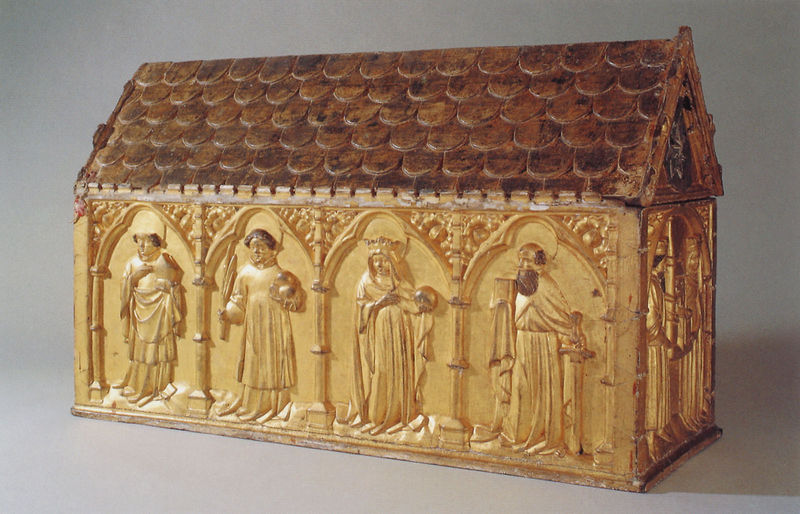
Titel: Reliquienschrein der hl. Corona
Standort: Quedlinburg (EU - D - Sachsen-Anhalt)
Schlagwörter: frauen, menschen, frau, holz, kleid, männer, dach, haus, rot, ornament, bart, stein, kirche, figur, gold, gotik, krone, skulptur, relief, modell, bogen, giebel, ziegel, könig, verzierung, bronze, plastik, bögen, truhe, kupfer, schwert, kugel, kiste, schachtel, kunst, ritter, gravierung, schnitzerei, kasten, art, mittelalter, mönch, königin, heilige, suppe, miniatur, schrein, kästchen, elfenbein, box, satteldach, goldschmied, dachfirst, dachgiebel, reliquiar, schatule, thruhe, schattue